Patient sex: M
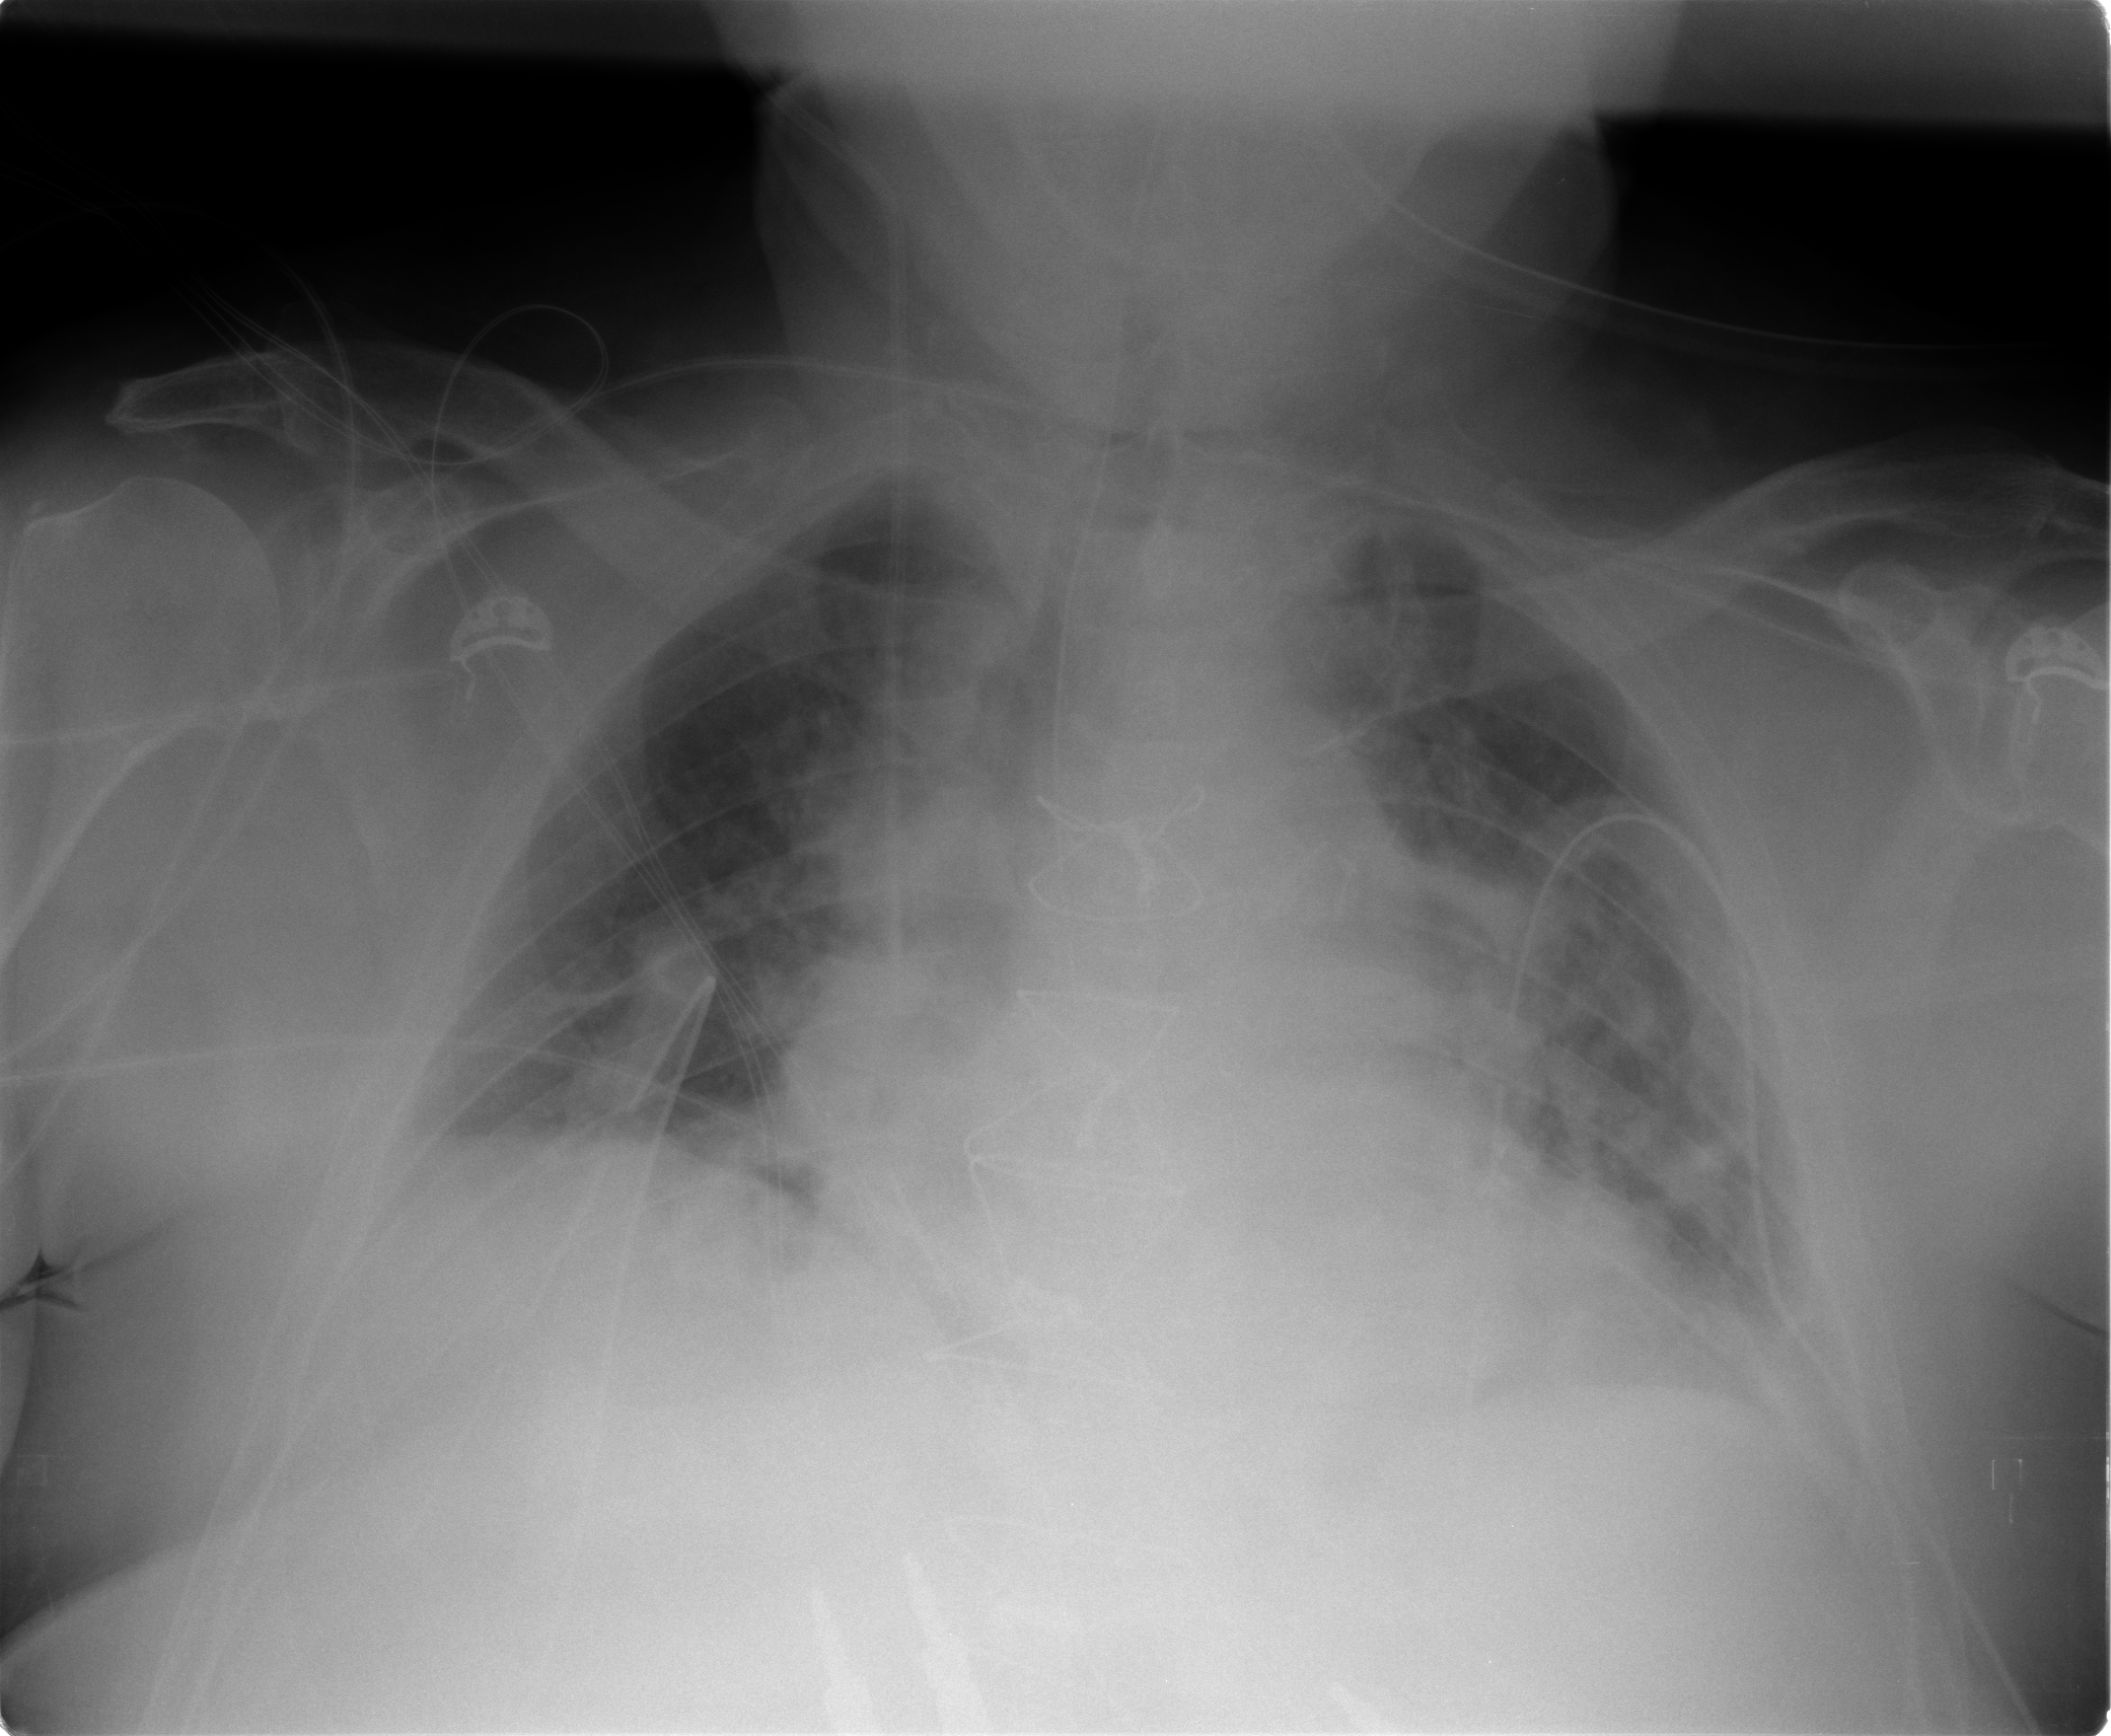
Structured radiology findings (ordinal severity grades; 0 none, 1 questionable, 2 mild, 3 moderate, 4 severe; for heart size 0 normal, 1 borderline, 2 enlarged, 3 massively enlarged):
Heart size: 2
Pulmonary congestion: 3
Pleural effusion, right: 1
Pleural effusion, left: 1
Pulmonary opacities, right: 0
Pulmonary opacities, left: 2
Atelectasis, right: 2
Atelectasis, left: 2